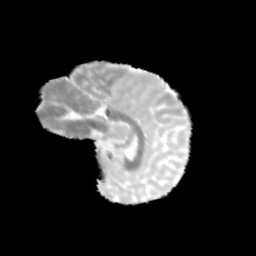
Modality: MD
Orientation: sagittal
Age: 12
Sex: female
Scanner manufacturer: siemens
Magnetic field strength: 3 T
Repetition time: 3.8 s
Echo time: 0.07 s